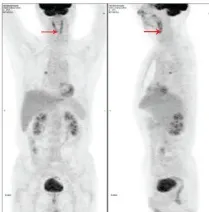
The PET-CT images of patient 2. PET-CT after four cycles of CAOLD (the enlarged lymphonodus and glucose metabolism disappeared).
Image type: radiology (pet)